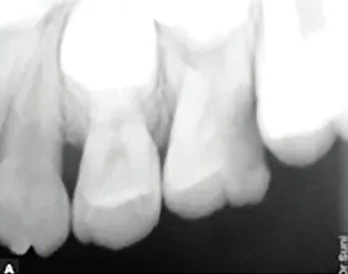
Tube and Loop" space maintainer (intraoral view):. Preoperative view of grossly mutilated 65.
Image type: radiology (x_ray)